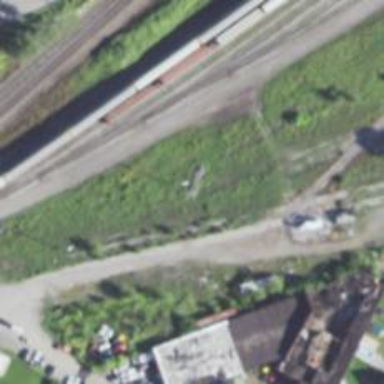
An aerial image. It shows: Abandoned railway yard.